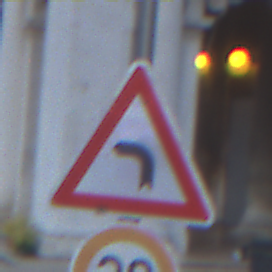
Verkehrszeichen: KurveLinks
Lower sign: Geschwindigkeit30
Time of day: Dawn
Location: Outdoor (Urban)
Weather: Clear
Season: NotSpecified
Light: Natural